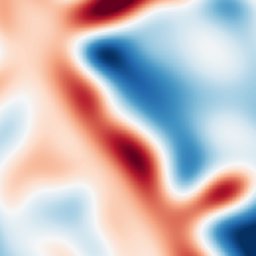
Category: multiscale
Decomposition family: log
Decomposition parameters: sigma: 20
Upsampling method: area
Upsampling parameters: scale: 4
Upsampling scale: 4